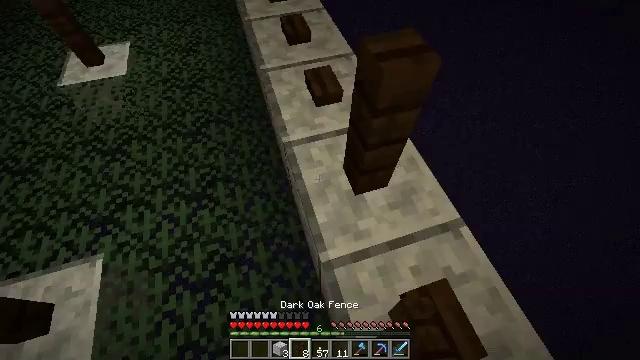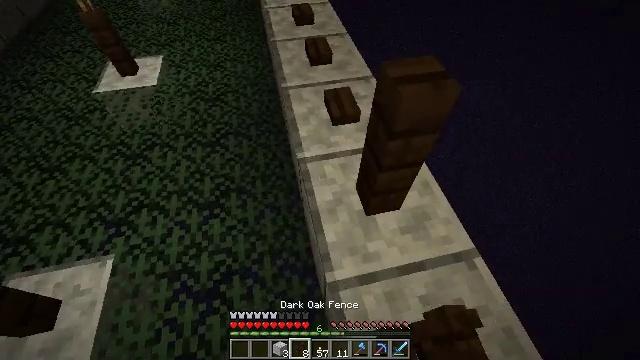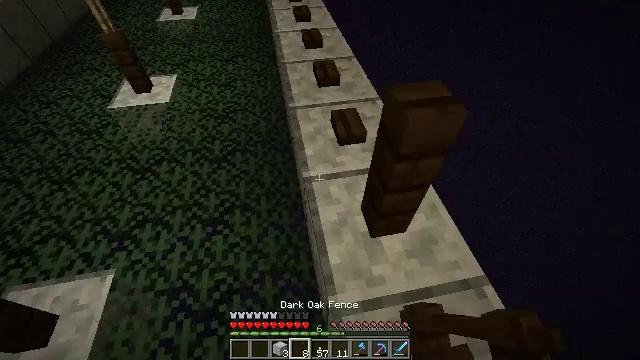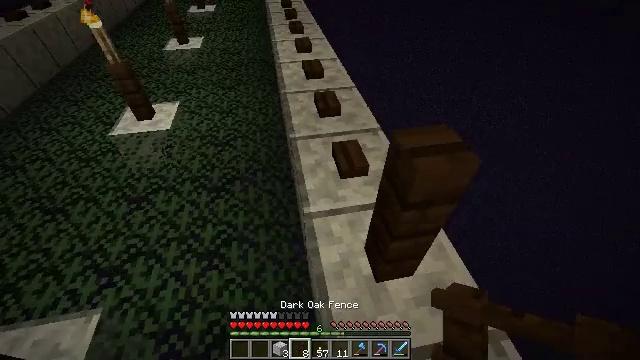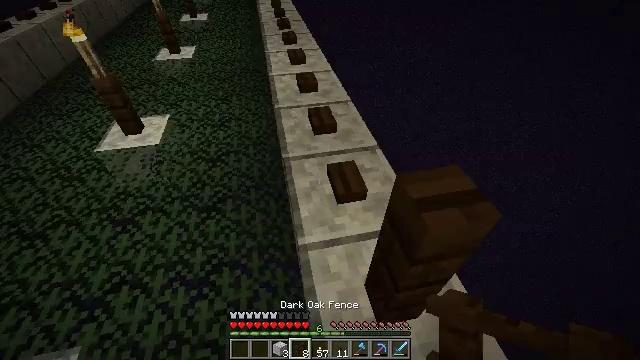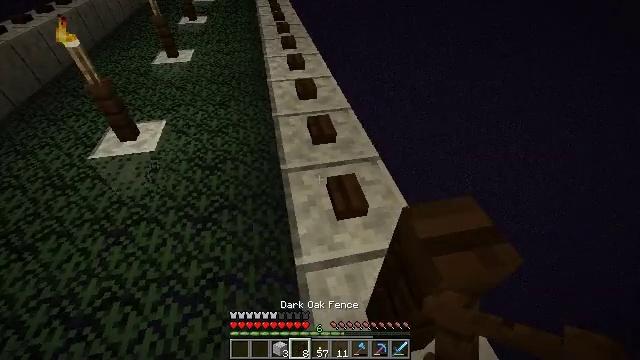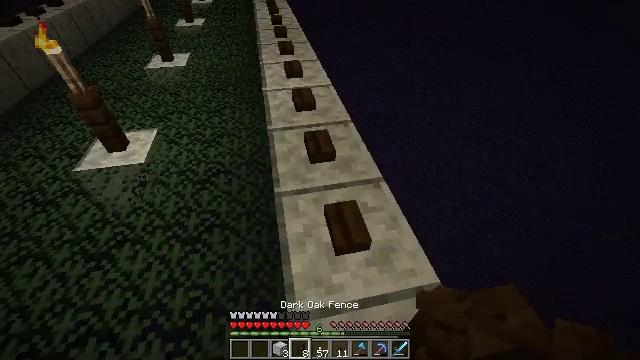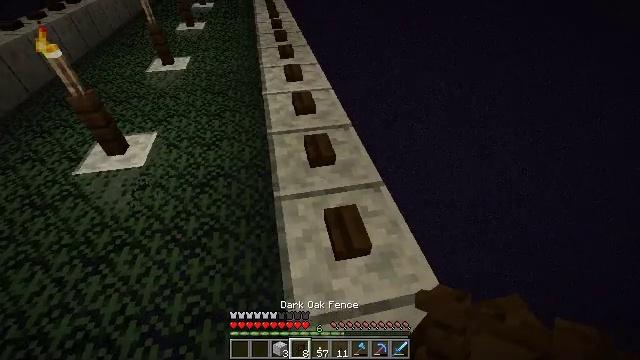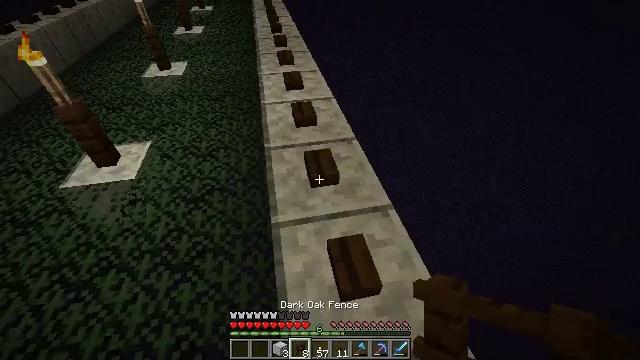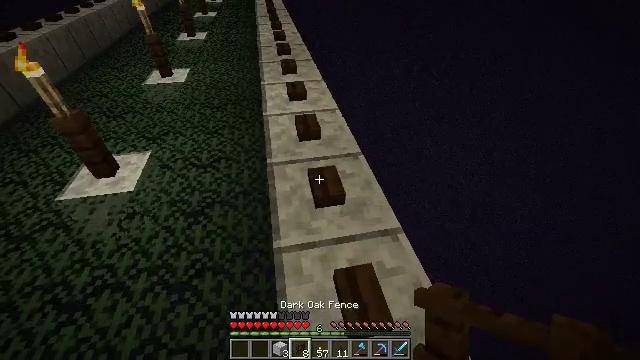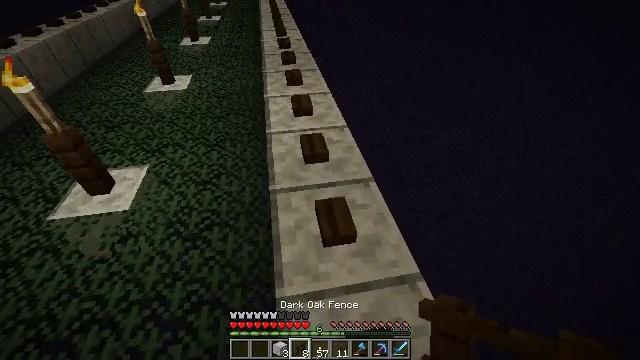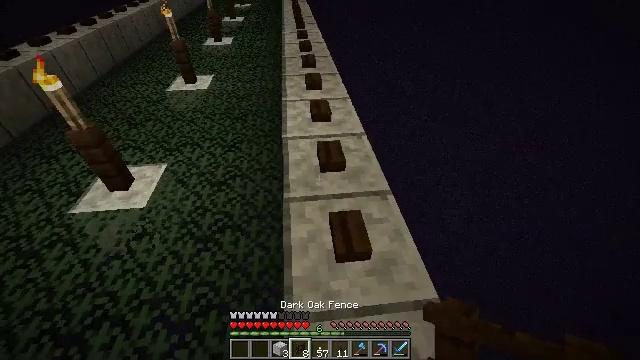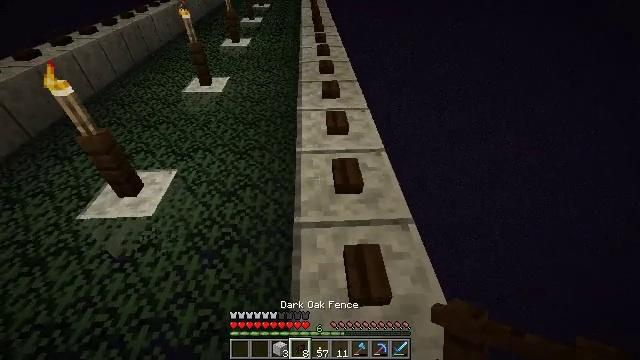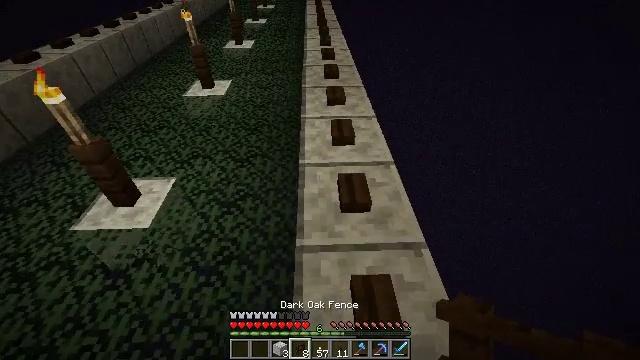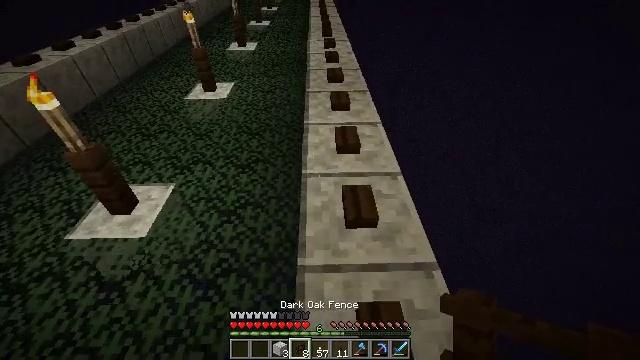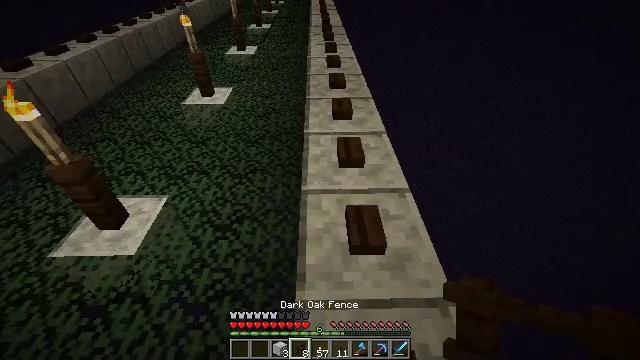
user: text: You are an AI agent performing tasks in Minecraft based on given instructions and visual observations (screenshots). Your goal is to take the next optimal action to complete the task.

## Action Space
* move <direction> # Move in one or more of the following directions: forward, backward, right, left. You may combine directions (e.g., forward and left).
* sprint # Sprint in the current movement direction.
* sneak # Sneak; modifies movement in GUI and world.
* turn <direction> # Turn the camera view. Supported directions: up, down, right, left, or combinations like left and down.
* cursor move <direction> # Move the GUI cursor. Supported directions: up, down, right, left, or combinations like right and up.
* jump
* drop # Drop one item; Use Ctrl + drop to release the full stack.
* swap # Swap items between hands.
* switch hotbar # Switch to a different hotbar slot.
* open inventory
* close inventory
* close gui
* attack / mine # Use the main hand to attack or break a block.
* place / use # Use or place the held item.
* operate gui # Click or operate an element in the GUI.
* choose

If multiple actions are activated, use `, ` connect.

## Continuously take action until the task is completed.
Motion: motion action
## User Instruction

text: Mine the dark oak button from the wall.
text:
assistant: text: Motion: turn left and up
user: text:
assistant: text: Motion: move forward, turn left and up
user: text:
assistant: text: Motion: move forward, turn up
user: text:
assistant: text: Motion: move forward, turn right and up
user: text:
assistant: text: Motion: move forward
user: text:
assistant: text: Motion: move forward
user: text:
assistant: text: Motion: move forward
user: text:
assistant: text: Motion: move forward
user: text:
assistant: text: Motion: move forward
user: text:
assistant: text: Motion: move forward
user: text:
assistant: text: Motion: move forward, turn left
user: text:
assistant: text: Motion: move forward, turn left
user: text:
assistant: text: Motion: move forward
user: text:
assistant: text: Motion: move forward
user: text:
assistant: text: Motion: move forward
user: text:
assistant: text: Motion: move forward
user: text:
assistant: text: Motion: move forward
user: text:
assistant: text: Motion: move forward
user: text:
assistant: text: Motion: move forward, turn right and up
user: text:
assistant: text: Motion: move forward
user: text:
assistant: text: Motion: move forward
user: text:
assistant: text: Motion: move forward
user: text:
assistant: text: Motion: move forward
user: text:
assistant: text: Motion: move forward
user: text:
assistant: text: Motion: move forward
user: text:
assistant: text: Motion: move forward
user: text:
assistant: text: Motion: move forward
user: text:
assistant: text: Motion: move forward
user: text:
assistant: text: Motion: move forward
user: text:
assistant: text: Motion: move forward